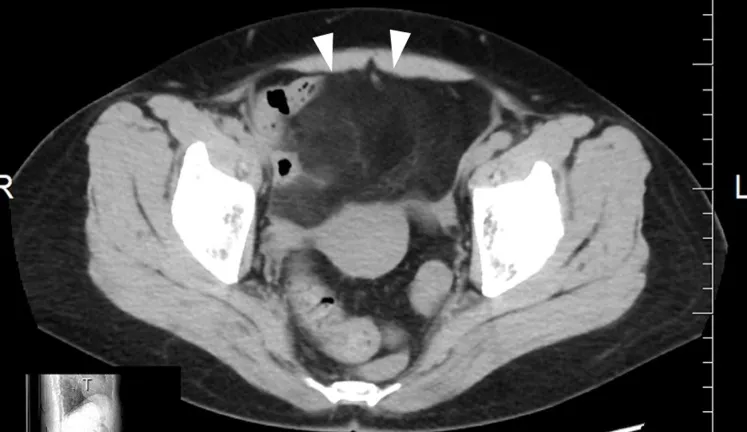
Abdominal CT showed an 8 x 8 x 4 cm mass (arrowhead) on the cranial side of the bladder in the abdomen.
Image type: radiology (ct)